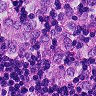
Metastatic tissue present: yes